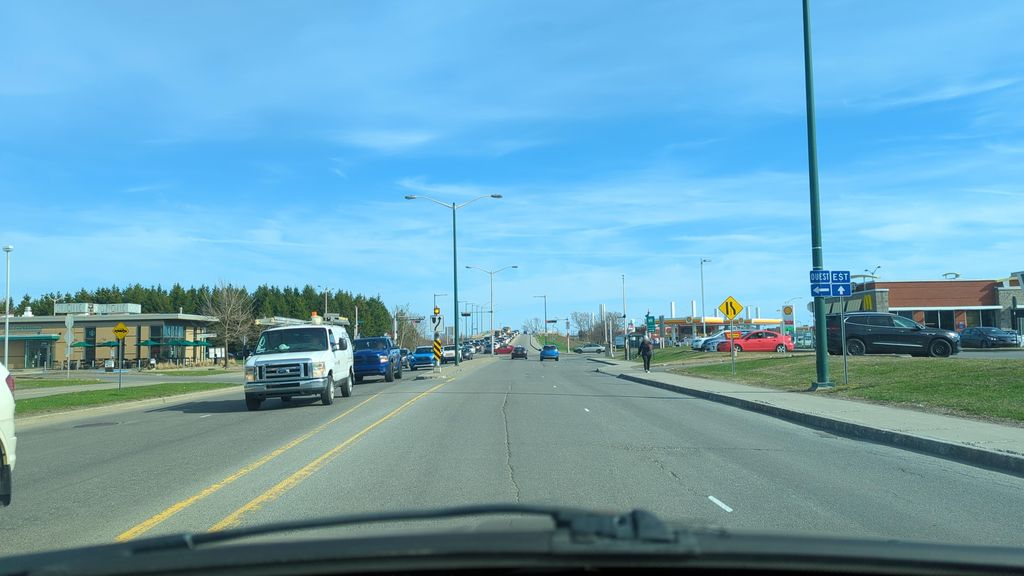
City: quebec_city